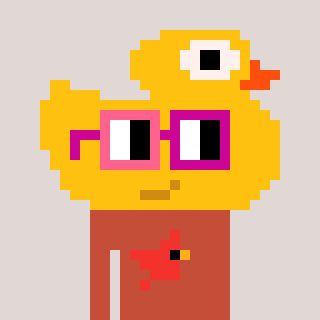
a pixel art character with square pink and red glasses, a ducky-shaped head and a rust-colored body on a warm background